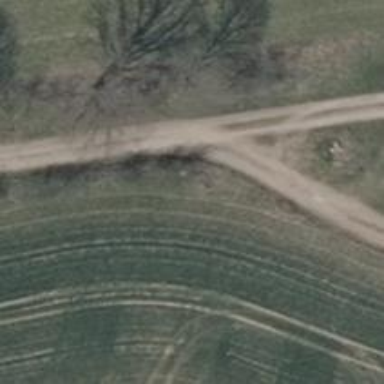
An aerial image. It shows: Compacted track with grade 4 tracktype.